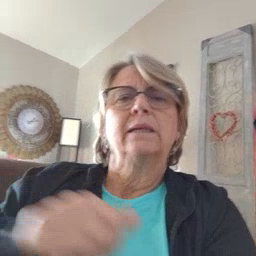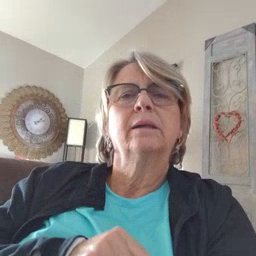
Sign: any